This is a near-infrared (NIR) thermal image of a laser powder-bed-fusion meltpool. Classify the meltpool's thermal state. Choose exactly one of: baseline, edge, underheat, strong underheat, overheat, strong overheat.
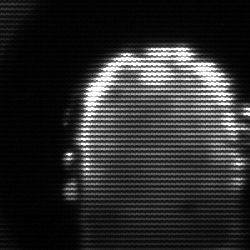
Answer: baseline